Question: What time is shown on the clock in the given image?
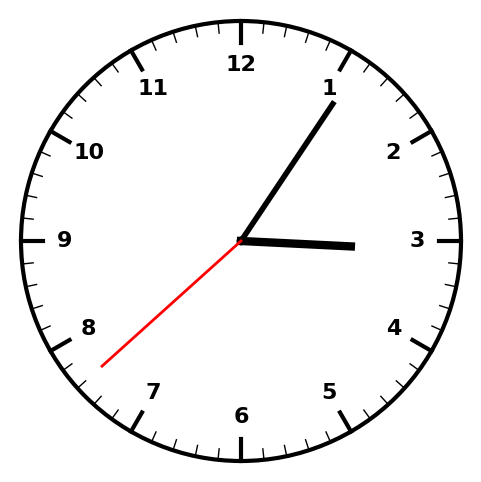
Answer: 03:05:38